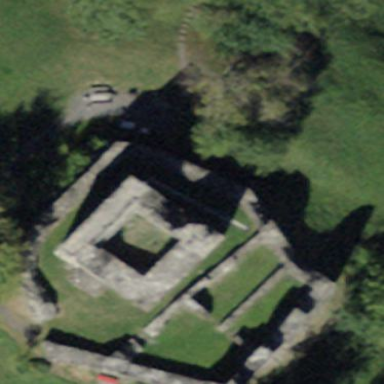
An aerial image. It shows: Majestic castle with rich historical significance.